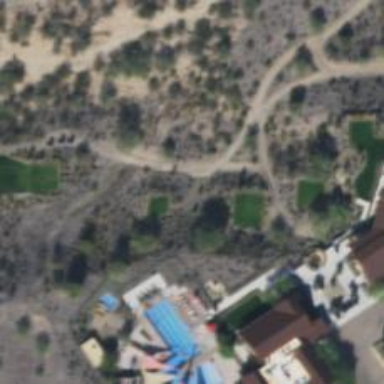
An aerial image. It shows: Pathway for golfing.